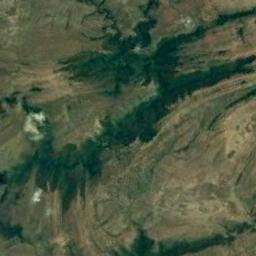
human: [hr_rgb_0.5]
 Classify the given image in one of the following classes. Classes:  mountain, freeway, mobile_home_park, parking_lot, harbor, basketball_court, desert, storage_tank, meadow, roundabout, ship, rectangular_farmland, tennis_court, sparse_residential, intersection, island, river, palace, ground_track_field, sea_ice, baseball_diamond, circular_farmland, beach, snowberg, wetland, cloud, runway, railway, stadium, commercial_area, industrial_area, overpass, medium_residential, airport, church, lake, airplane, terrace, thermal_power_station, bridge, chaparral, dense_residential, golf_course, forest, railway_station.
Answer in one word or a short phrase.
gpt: mountain